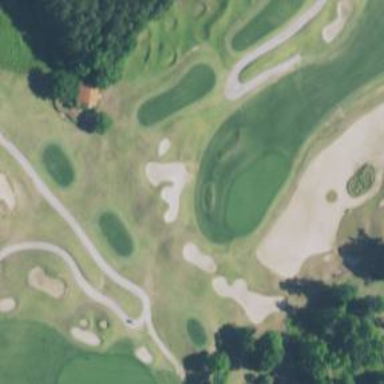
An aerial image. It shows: View of golf hole.